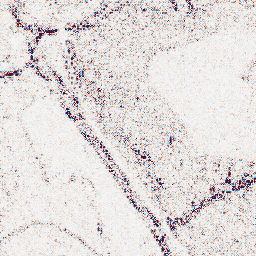
Category: wavelet
Decomposition family: wavelet_reverse_biorthogonal
Decomposition parameters: wavelet: rbio3.5
level: 1
Upsampling method: bicubic
Upsampling parameters: scale: 2
Upsampling scale: 2